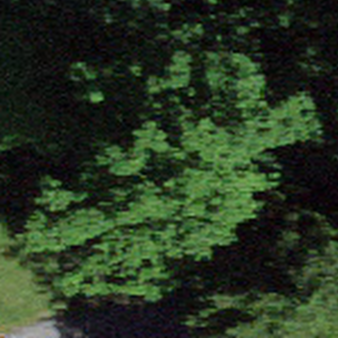
Label: other